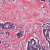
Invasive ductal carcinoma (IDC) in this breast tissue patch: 1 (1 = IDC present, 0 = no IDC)